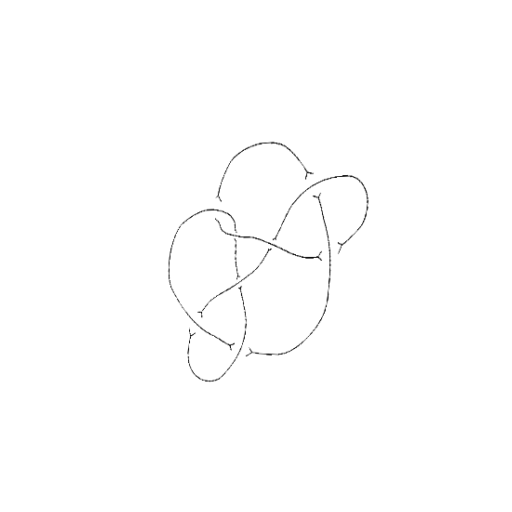
Crossing number: 8